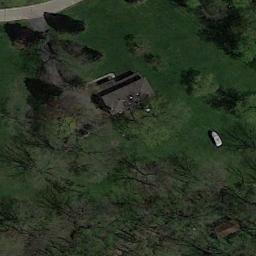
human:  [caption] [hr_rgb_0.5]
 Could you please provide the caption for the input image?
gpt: The sparse residential is on the grass next to some trees and a road .

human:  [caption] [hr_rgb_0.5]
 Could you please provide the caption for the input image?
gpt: In a sparse residential area there is a house and a road surrounded by grass .

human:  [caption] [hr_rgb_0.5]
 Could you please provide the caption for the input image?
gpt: There are several houses among the lush woods .

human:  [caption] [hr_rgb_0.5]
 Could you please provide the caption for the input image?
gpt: There are many trees beside the sparse residential .

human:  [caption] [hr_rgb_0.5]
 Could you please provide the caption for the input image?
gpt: A sparse residential area with many trees and a black building .